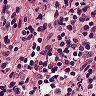
Metastatic tissue present: no